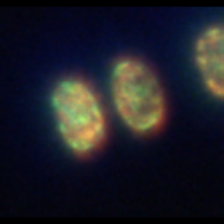
Taxon: Thalassiosira
Group: Diatoms